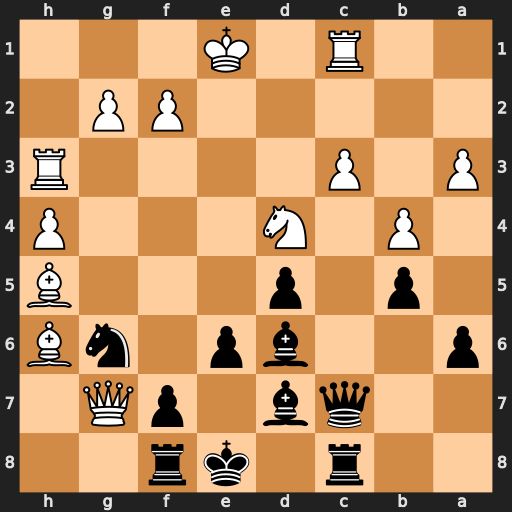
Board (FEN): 2r1kr2/2qb1pQ1/p2bp1nB/1p1p3B/1P1N3P/P1P4R/5PP1/2R1K3
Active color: b
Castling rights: -
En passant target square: -
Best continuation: Be5 Qh7 Rh8 Bxg6 Rxh7